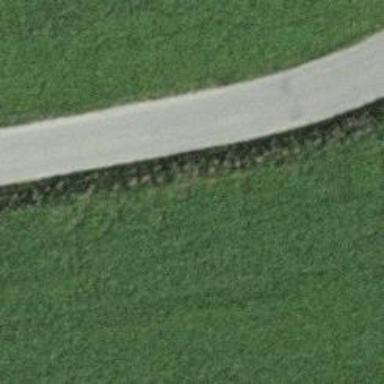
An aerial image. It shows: Unclassified road.